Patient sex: M
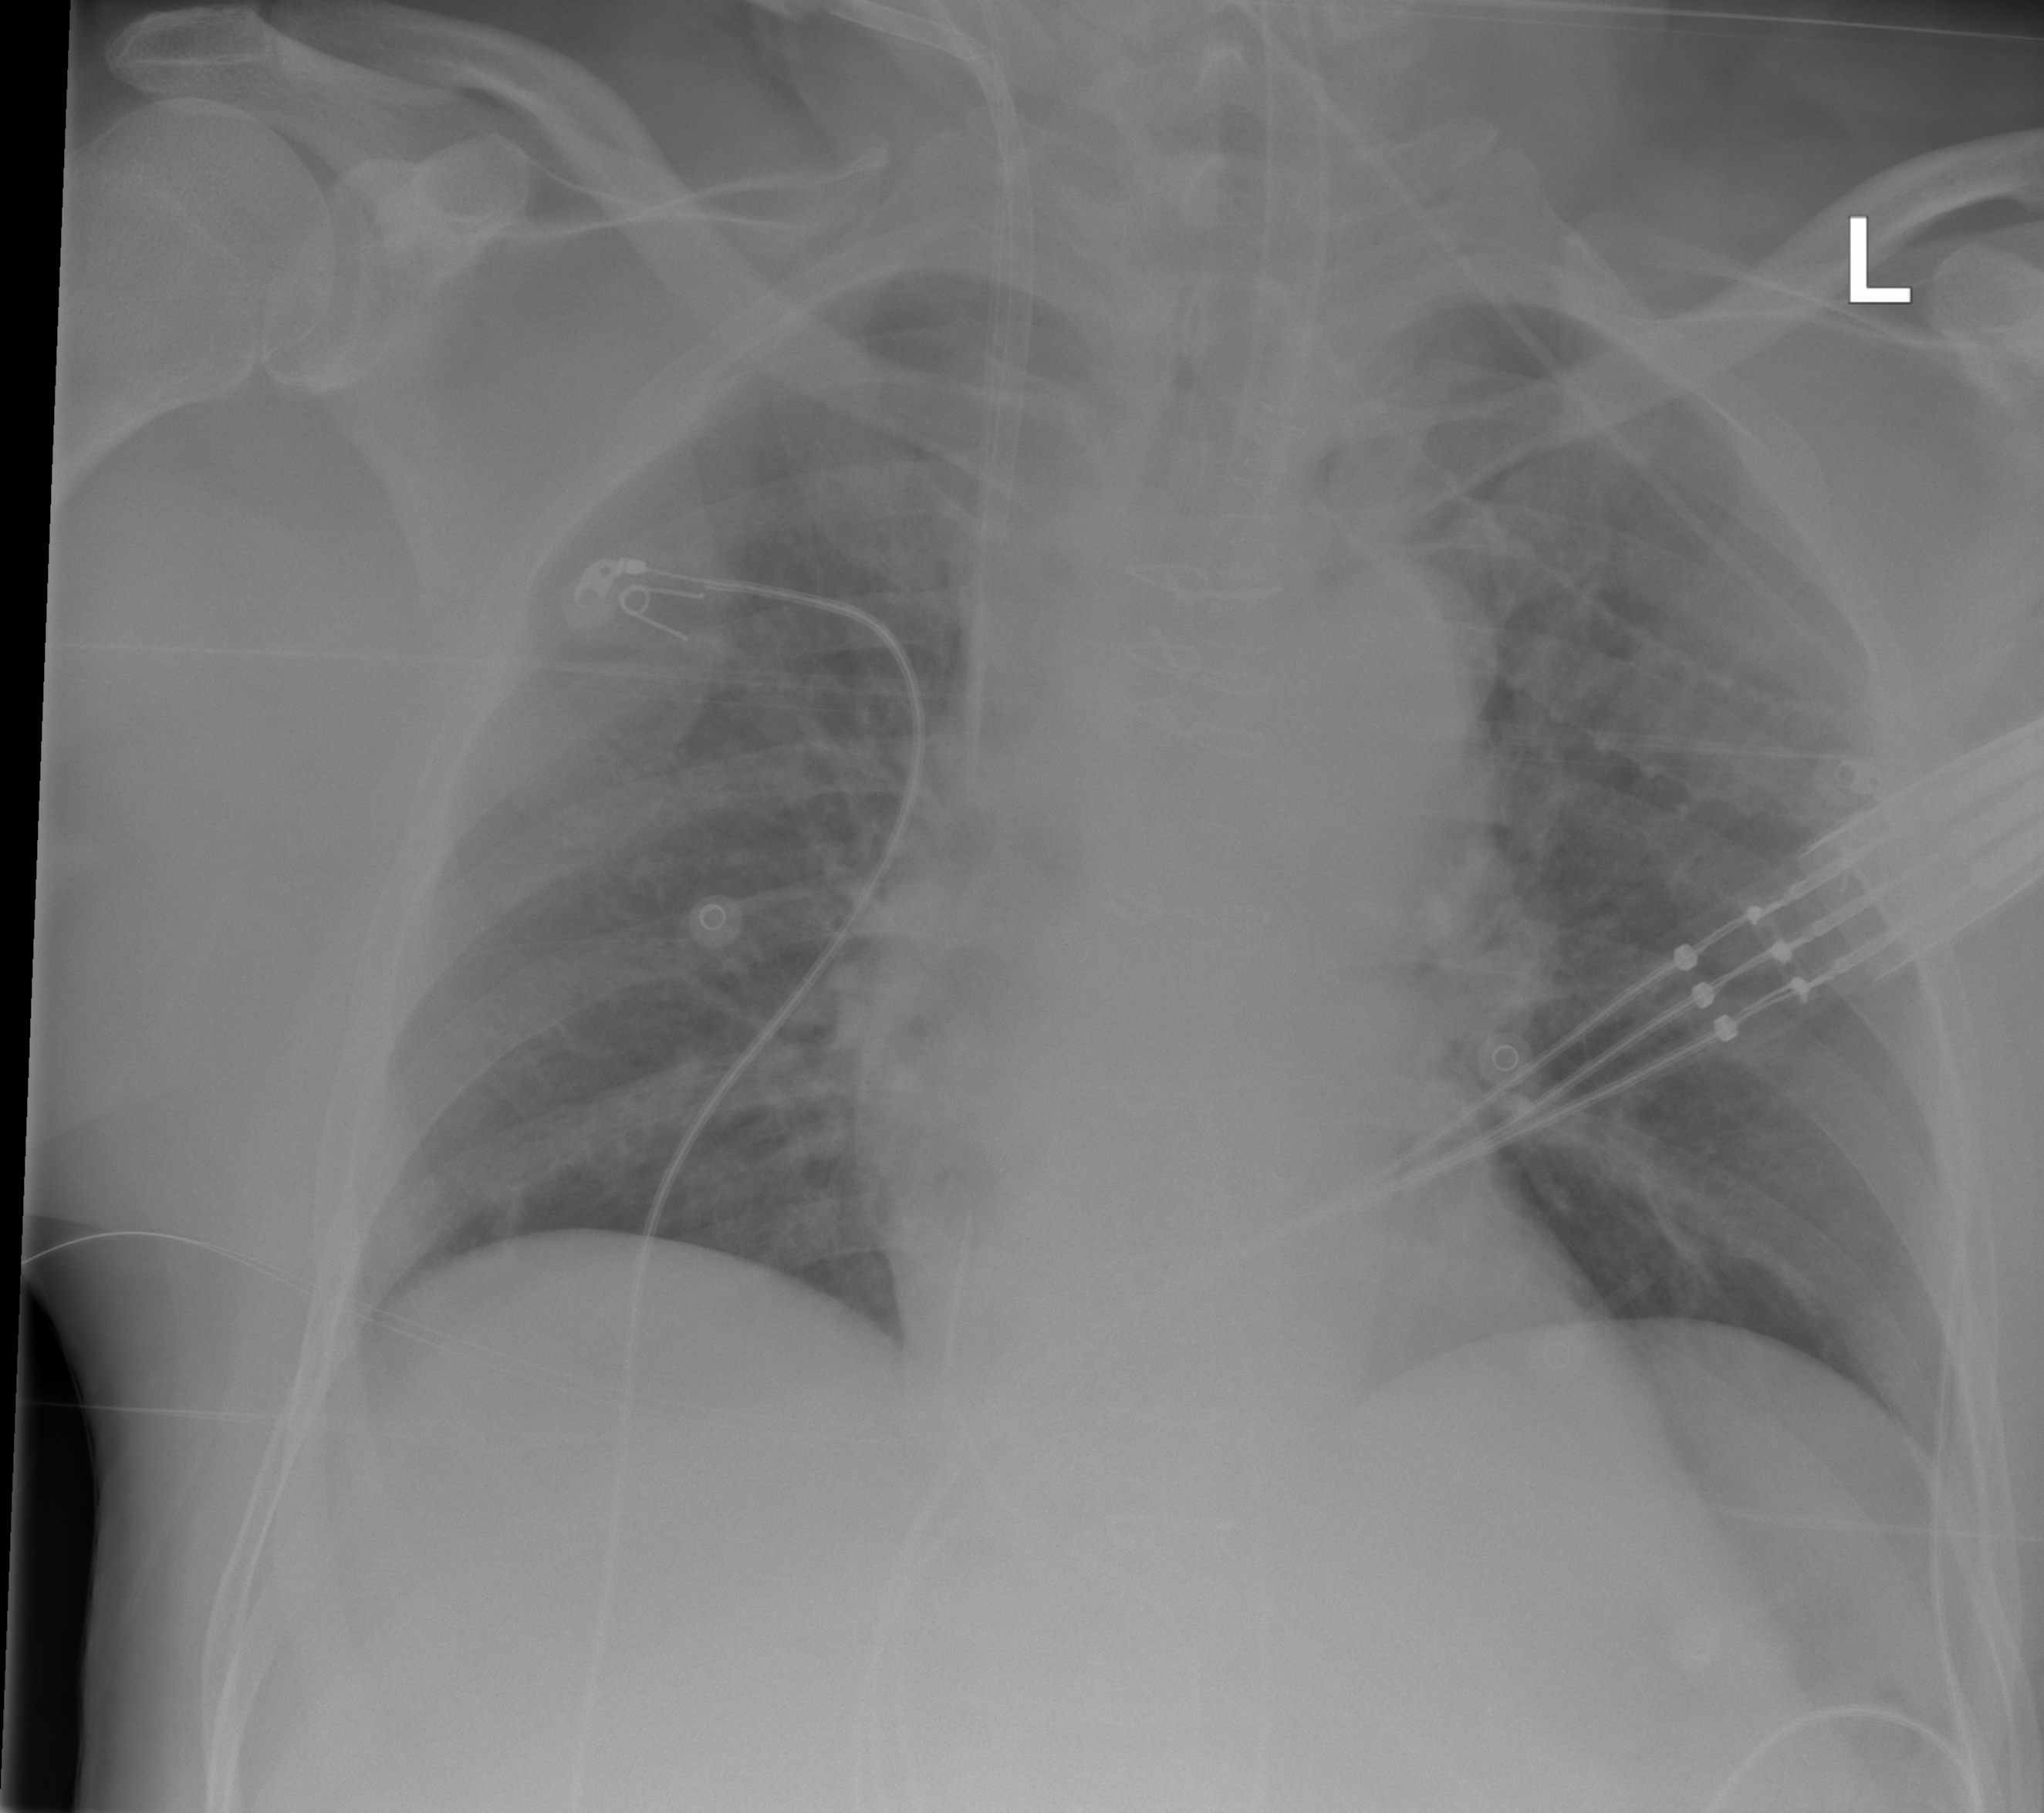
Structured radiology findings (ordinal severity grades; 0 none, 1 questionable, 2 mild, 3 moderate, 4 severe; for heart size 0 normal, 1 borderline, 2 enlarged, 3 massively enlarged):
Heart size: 0
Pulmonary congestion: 2
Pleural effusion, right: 0
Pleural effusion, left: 0
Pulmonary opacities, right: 0
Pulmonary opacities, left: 0
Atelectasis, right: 0
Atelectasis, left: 0